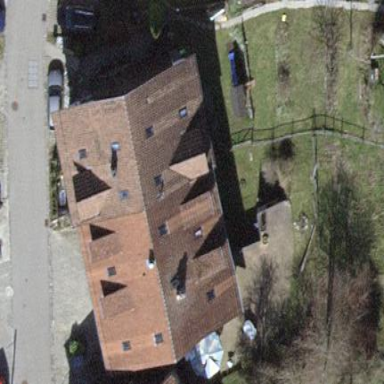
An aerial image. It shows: Semi-detached house.